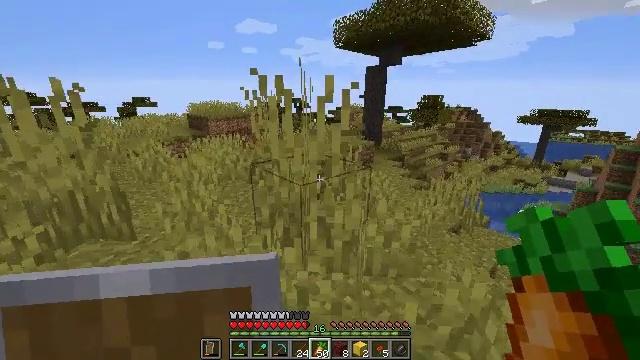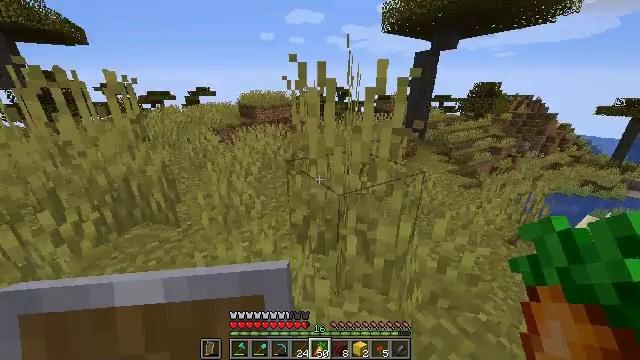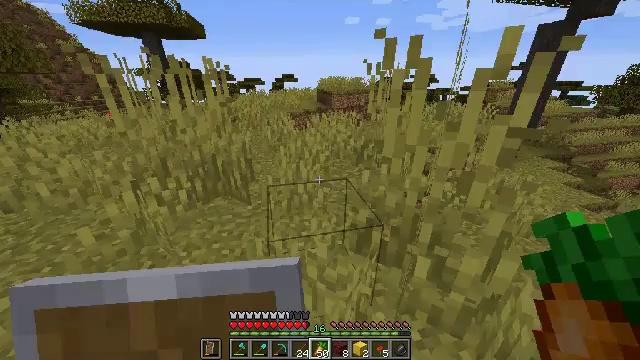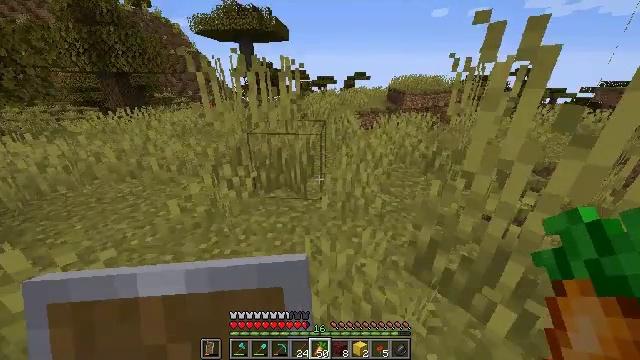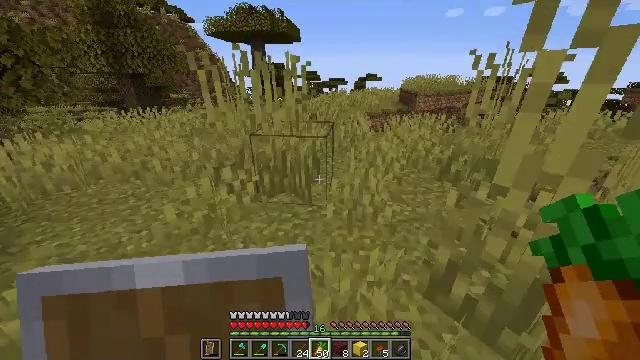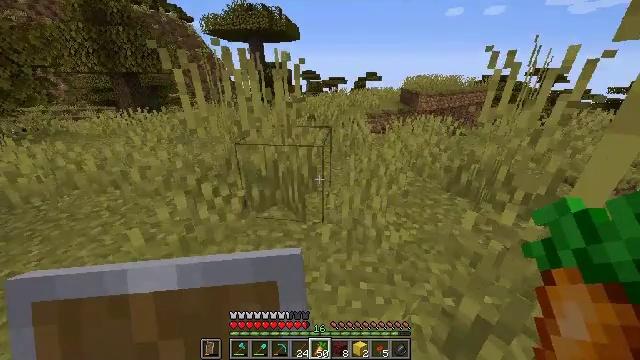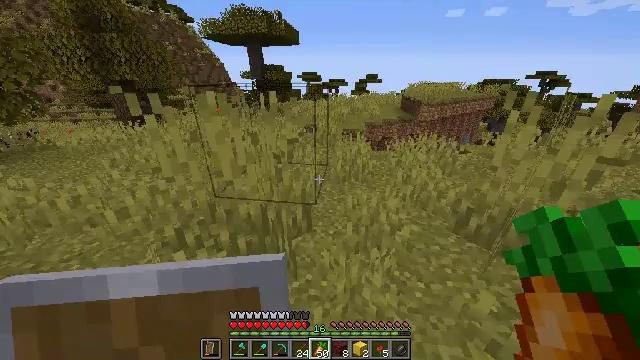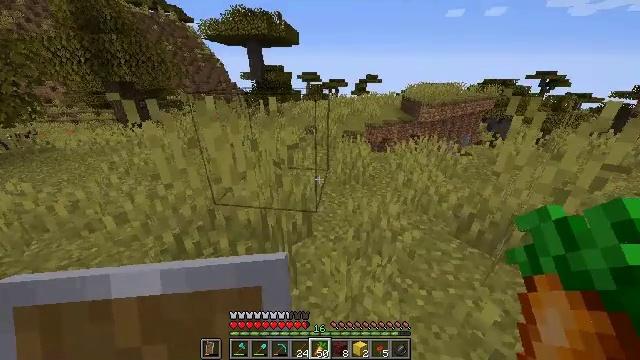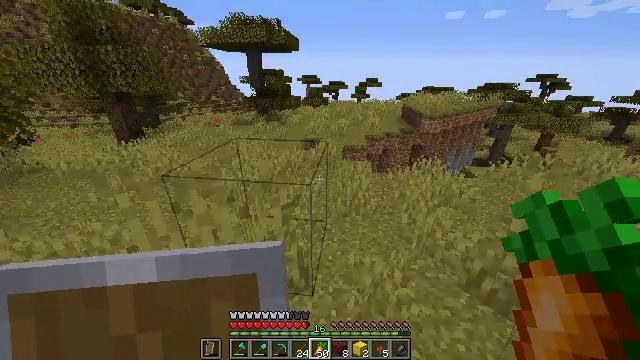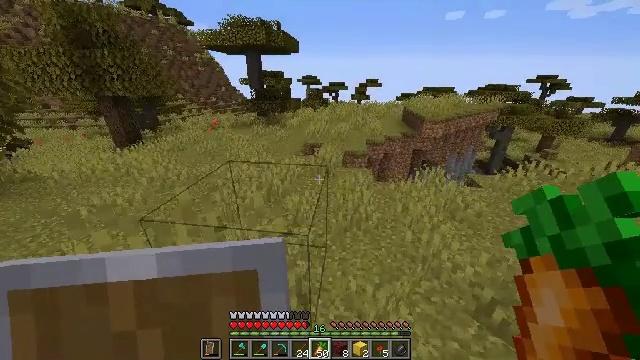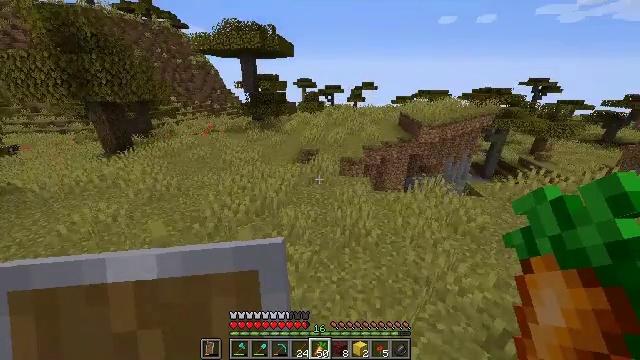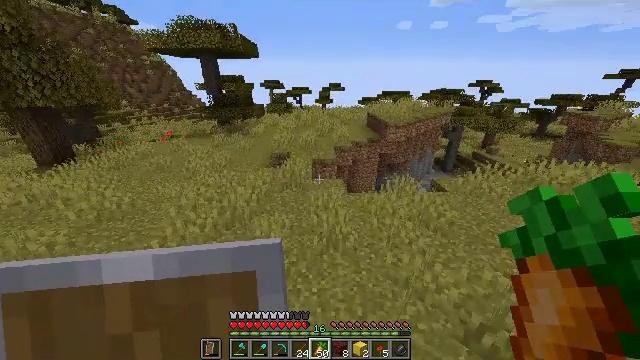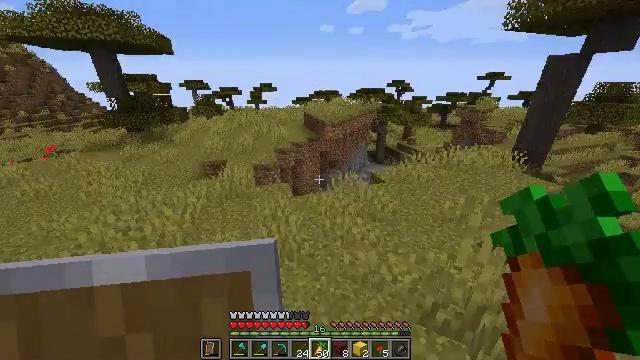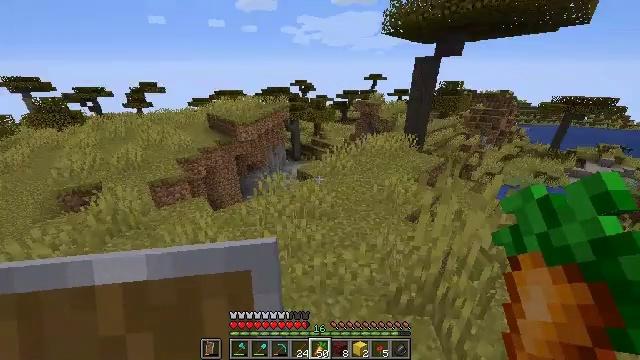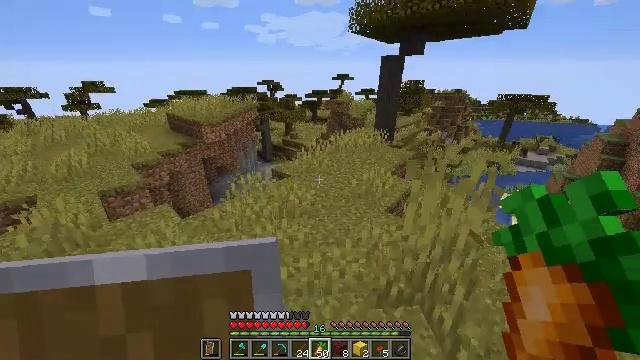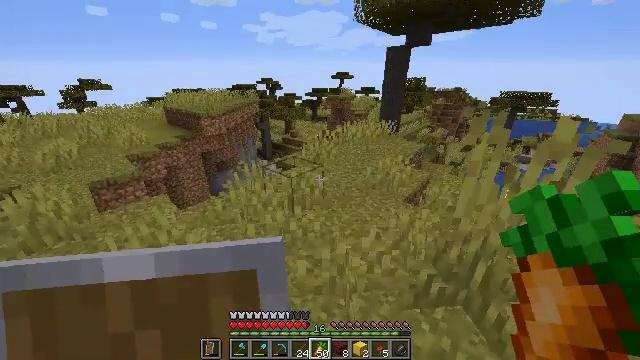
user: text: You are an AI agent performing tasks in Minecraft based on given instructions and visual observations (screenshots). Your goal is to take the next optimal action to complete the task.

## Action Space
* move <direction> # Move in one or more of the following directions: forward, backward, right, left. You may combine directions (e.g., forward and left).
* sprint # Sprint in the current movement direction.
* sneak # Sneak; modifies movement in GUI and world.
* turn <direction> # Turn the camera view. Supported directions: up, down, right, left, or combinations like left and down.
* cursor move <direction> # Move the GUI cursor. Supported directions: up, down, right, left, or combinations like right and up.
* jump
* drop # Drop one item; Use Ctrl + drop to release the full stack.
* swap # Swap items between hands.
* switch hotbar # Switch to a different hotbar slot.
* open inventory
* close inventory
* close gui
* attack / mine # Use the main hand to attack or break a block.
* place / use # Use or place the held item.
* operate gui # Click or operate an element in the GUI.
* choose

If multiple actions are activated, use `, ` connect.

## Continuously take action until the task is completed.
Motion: motion action
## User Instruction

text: Remove a carrot from the inventory.
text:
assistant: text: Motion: move forward, sprint, turn left and down
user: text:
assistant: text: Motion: move forward, sprint, turn left and down
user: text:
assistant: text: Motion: move forward, sprint, turn left
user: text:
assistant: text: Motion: move forward, sprint, turn left
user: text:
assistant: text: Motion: move forward, sprint
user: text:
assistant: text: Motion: move forward, sprint, jump
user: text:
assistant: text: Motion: move forward, sprint, jump
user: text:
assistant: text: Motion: move forward, sprint, jump
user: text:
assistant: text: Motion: move forward, sprint, jump
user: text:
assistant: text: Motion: move forward, sprint, turn right, jump
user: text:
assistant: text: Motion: move forward, sprint, turn right, jump
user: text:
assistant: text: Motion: move forward, sprint, turn right, jump
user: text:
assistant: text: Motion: move forward, sprint, turn right, jump
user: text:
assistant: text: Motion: move forward, sprint, turn right, jump
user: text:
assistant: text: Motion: move forward, sprint, jump
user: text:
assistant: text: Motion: move forward, sprint, jump
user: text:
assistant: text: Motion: move forward, sprint, turn left and down, jump
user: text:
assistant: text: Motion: move forward, sprint, turn left and down
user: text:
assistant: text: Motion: move forward and move left, sprint, turn left
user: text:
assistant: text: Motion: move forward and move left, sprint, turn left
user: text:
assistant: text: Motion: move forward and move left, sprint
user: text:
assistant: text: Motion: move forward and move left, sprint
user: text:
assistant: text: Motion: move forward and move left, sprint, turn right and up
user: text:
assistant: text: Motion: move forward, sprint, turn right and up
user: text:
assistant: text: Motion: move forward, sprint, turn right and up
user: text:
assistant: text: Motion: move forward, sprint, turn right and up
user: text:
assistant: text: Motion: move forward, sprint, turn right
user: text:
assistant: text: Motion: move forward, sprint
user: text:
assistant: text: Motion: move forward, sprint
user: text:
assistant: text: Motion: move forward, sprint